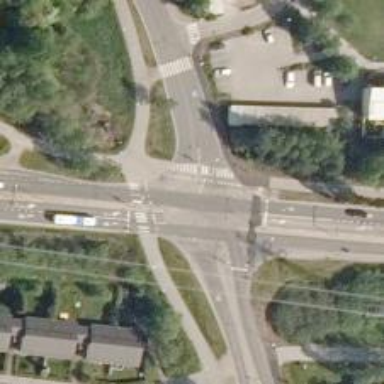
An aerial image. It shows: Road with "give way" sign.